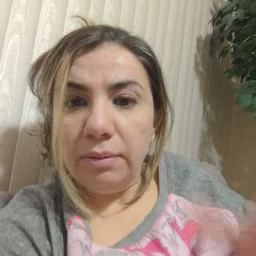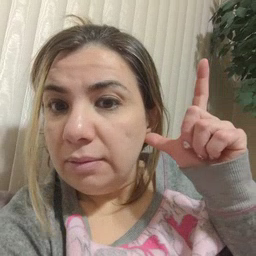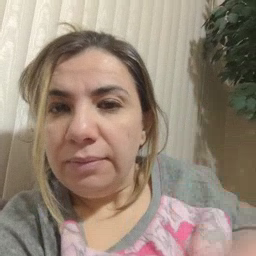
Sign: listen